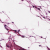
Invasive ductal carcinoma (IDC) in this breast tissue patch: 0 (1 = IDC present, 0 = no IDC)